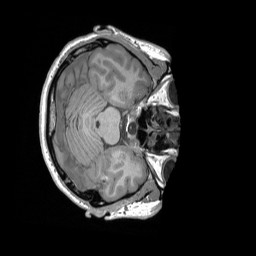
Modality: T1w
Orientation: axial
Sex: male
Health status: ill
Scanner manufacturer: siemens
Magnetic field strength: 3 T
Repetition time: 1.66 s
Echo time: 0.00254 s